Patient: sex M, age 67
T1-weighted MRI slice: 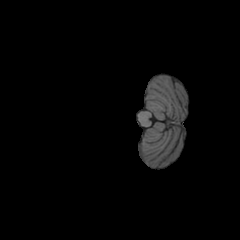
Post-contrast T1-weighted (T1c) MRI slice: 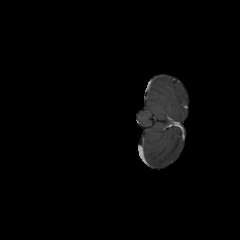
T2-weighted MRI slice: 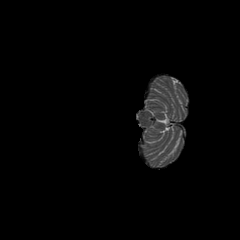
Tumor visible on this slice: no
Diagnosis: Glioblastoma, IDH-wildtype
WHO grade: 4